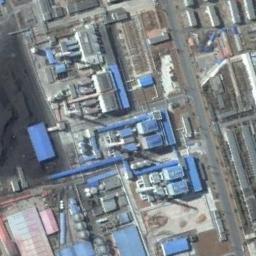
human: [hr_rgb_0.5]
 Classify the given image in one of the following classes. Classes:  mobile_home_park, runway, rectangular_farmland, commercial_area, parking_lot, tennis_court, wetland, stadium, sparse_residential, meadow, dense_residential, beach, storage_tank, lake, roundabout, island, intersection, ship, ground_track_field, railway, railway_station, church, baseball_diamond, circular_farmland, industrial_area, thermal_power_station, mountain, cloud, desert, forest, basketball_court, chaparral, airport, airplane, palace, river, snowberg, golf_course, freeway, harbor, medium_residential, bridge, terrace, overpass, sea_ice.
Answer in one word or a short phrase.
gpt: industrial_area